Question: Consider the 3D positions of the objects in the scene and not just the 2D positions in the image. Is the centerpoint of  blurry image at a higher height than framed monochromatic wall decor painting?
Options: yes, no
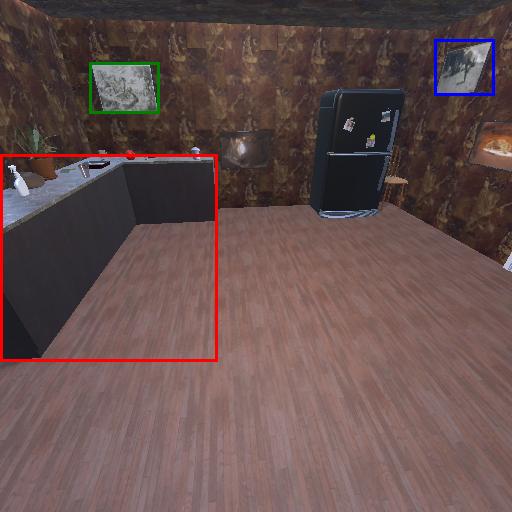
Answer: yes